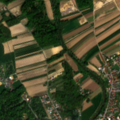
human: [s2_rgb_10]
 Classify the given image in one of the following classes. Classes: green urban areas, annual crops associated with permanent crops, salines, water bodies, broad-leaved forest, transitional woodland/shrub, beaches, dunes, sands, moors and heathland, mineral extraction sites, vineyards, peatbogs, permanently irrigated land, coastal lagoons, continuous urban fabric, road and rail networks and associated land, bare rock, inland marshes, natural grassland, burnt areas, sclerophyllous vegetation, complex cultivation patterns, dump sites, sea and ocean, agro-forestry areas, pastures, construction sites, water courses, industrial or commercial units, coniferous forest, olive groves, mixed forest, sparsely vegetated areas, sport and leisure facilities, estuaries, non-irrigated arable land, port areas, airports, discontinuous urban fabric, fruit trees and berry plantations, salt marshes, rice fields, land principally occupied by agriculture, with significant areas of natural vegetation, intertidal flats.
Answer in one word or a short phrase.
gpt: discontinuous urban fabric, non-irrigated arable land, complex cultivation patterns, land principally occupied by agriculture, with significant areas of natural vegetation, broad-leaved forest